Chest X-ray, AP view. Patient: 67 years old, sex F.
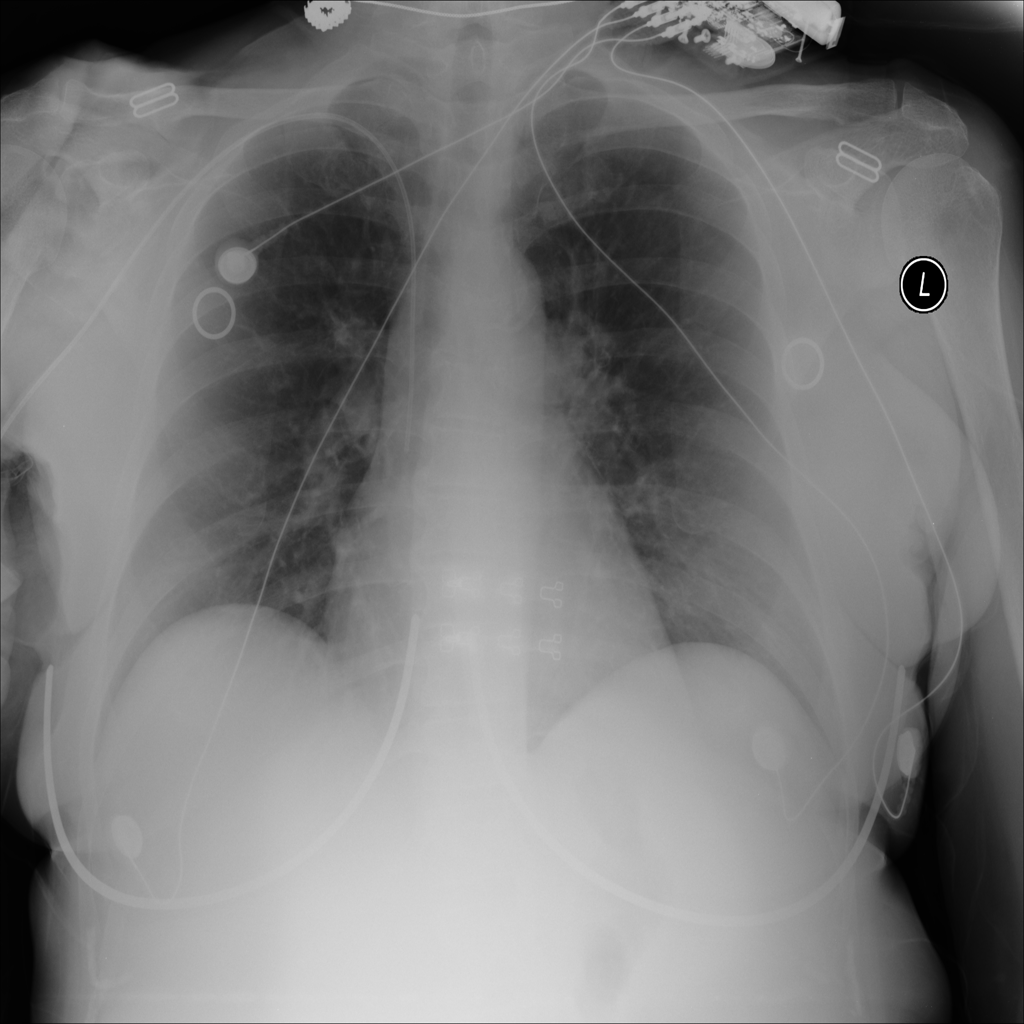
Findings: No Finding